Question: I have highlighted country India and Mexico using fusion table query and I have added some marker for country India when I click on marker it's popup properly with his hyperlink.
My problem is that when I click on map except the my custom marker it's popup one info window like bellow snap.It contains some information about the place.
Demo:-<URL>

Here I want hide that additional info window except marker info window which open on when you click on marker.
Sample Code:-
'''
$(document).ready(function(){
var layer; // Fusion Tables layer
var tableid = 420419;
var image = new google.maps.MarkerImage(
'/static/img/icon-pin.png',
new google.maps.Size(68, 80),
new google.maps.Point(0,0),
new google.maps.Point(19, 49));
var mapOptions = {
center: new google.maps.LatLng(20.91129,-10.14098),
zoom:3,
el: '#map',
disableDefaultUI: false,
draggable: true,
zoomControl: true,
scrollwheel: true,
icon: image,
};
var geocoder = new google.maps.Geocoder();
var map = new google.maps.Map(document.getElementById("map-canvas"),
mapOptions);
new_boundary = new google.maps.LatLngBounds();
var marker = new google.maps.Marker({
map: map,
position: new google.maps.LatLng(-25.<PHONE>, <PHONE>),
icon:new google.maps.MarkerImage(
"/profiles/image/9",
new google.maps.Size(68, 49),
new google.maps.Point(0,0),
new google.maps.Point(19, 49)),
flat: true,
anchor: 8,
});
new_boundary.extend(new google.maps.LatLng(-25.<PHONE>, <PHONE>));
var marker = new google.maps.Marker({
map: map,
position: new google.maps.LatLng(-40.<PHONE>, <PHONE>),
icon:new google.maps.MarkerImage(
"/profiles/image/2",
new google.maps.Size(68, 49),
new google.maps.Point(0,0),
new google.maps.Point(19, 49)),
flat: true,
anchor: 8,
});
new_boundary.extend(new google.maps.LatLng(-40.<PHONE>, <PHONE>));
//map.fitBounds(new_boundary);
layer = new google.maps.FusionTablesLayer({
query: {select: "kml_4326",
from: tableid,
// where: "name_0 = 'India'"},
where: "name_0 IN ('Mexico','India')"},
styles: [{
polygonOptions: {
strokeWeight: "0",
//strokeColor: "#FF0000",
//strokeOpacity: "0.4",
fillOpacity: "0.1",
fillColor: "#FF0000"
}
}]});
layer.setMap(map);
});
'''
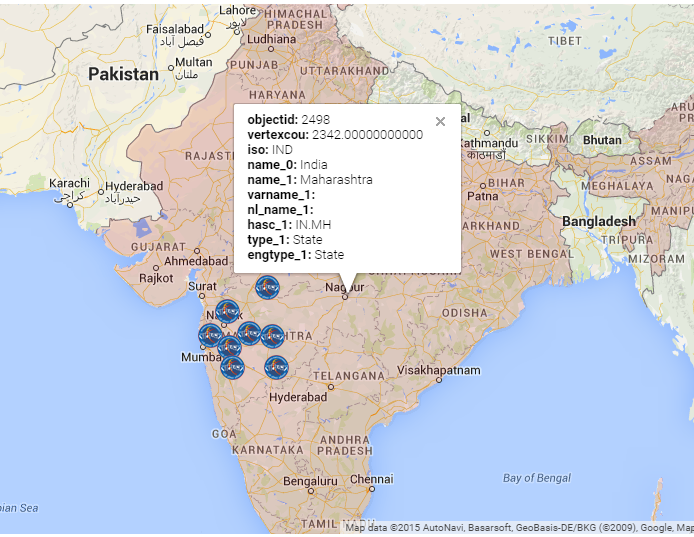
Answer: Suppress the infowindow on your FusionTablesLayer (set the <URL>:
'''
layer = new google.maps.FusionTablesLayer({
suppressInfoWindows: true, // ** set suppressInfowindows: true
query: {select: "kml_4326",
from: tableid,
where: "name_0 IN ('Mexico','India')"},
styles: [{
polygonOptions: {
strokeWeight: "0",
fillOpacity: "0.1",
fillColor: "#FF0000"
}
}]});
layer.setMap(map);
'''